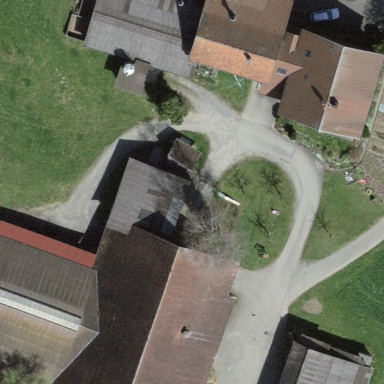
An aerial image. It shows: Farmyard area.